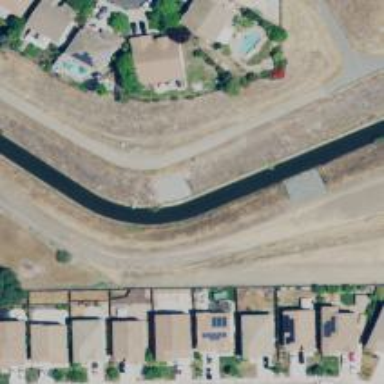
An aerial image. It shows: Canal.